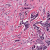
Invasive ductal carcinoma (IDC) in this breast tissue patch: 1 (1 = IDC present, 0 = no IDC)